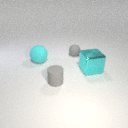
large cyan metal cube to the right of small gray rubber sphere